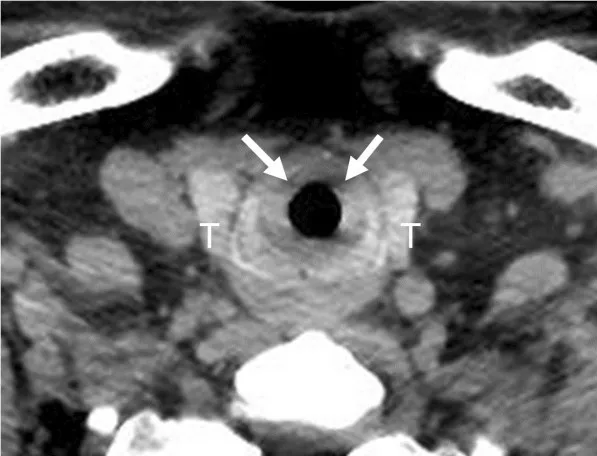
The CT scan performed on admission. The CT image showed thickening of the tracheal wall (arrows). T indicates the thyroid gland.
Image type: radiology (ct)